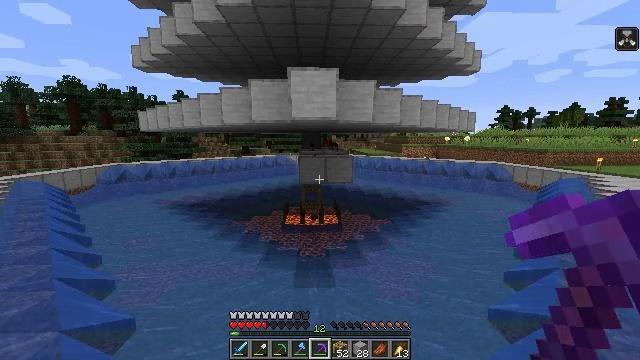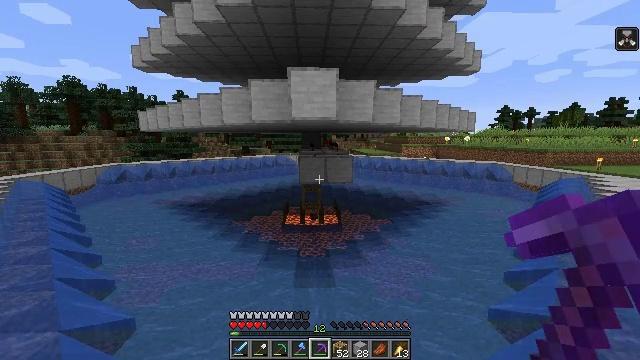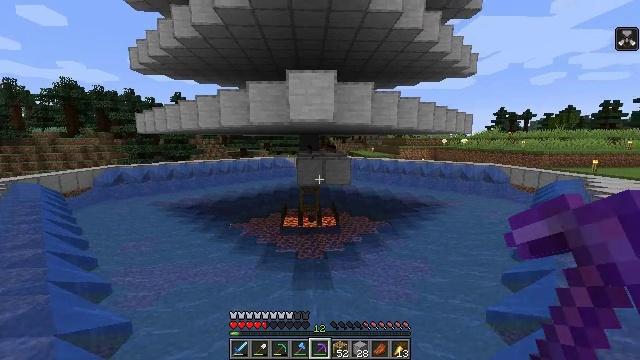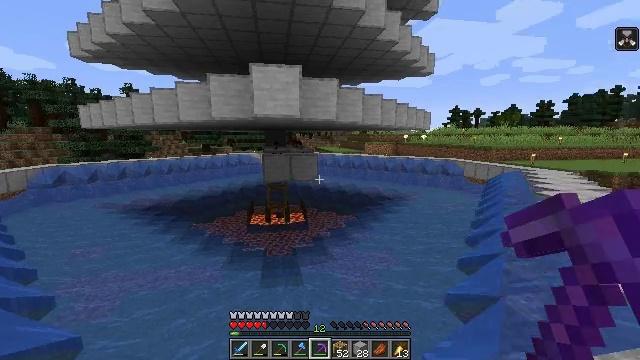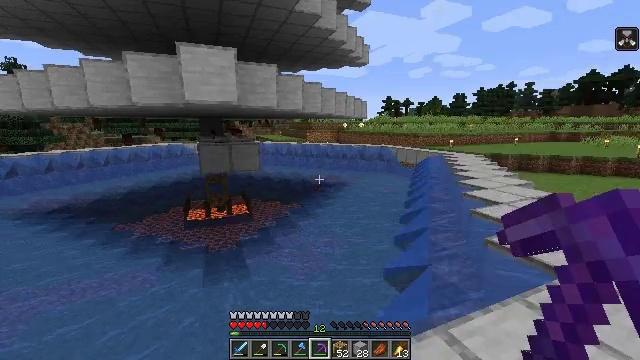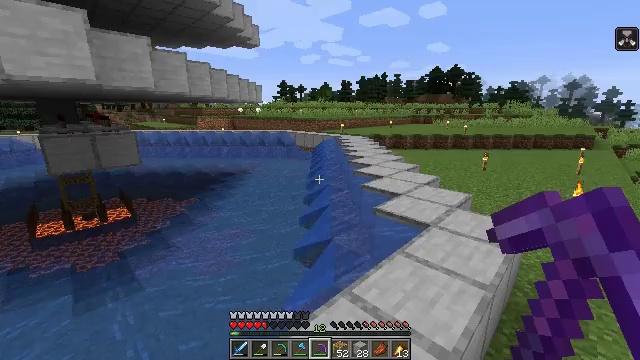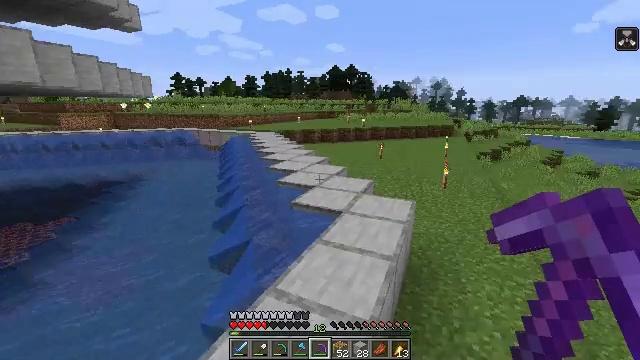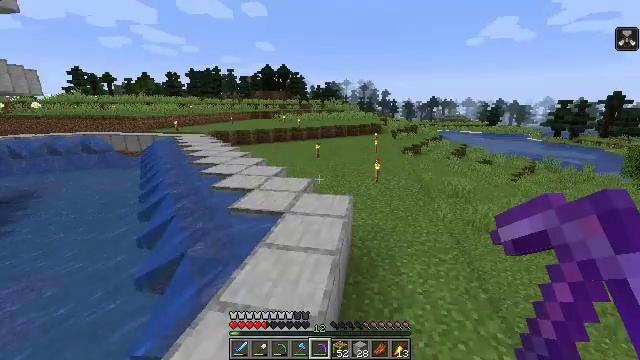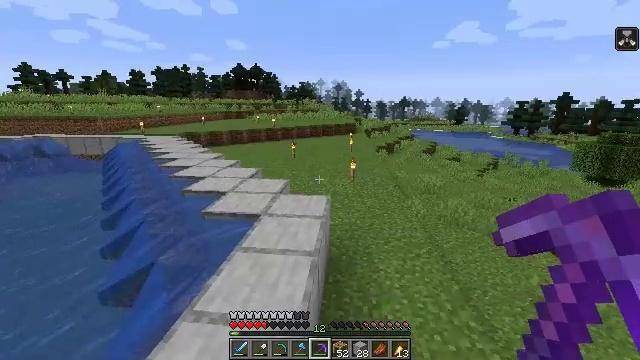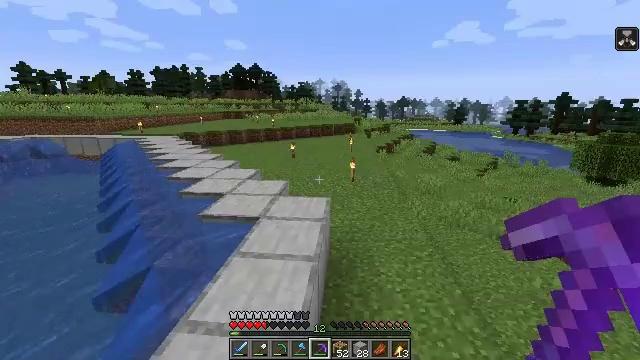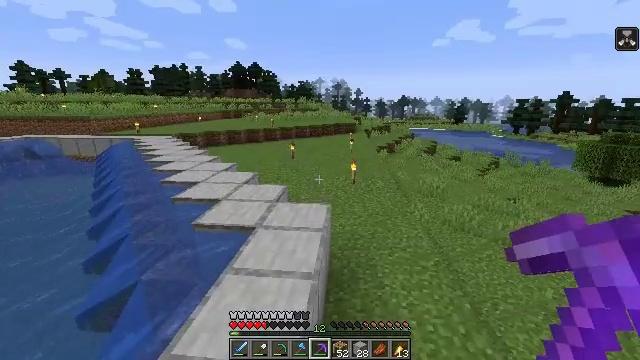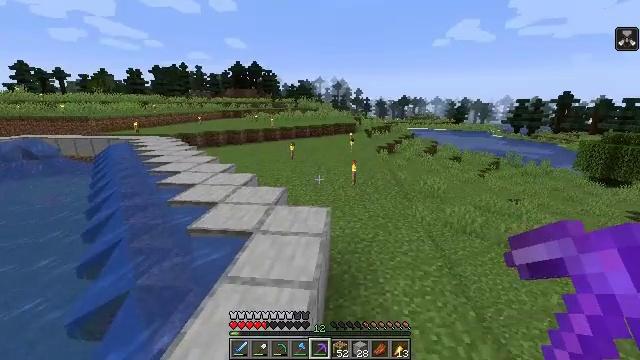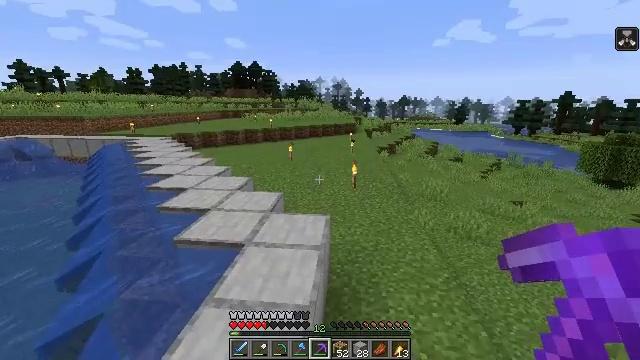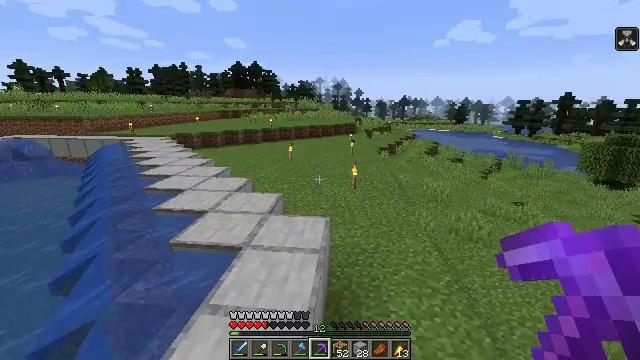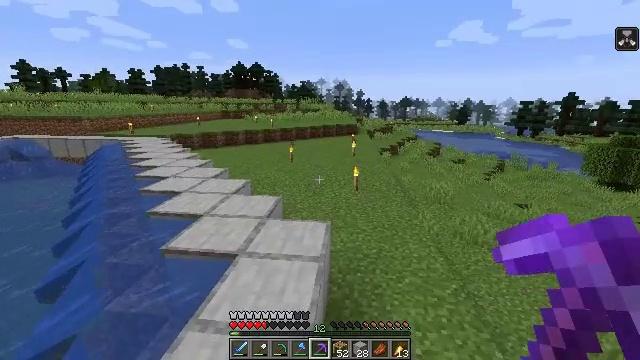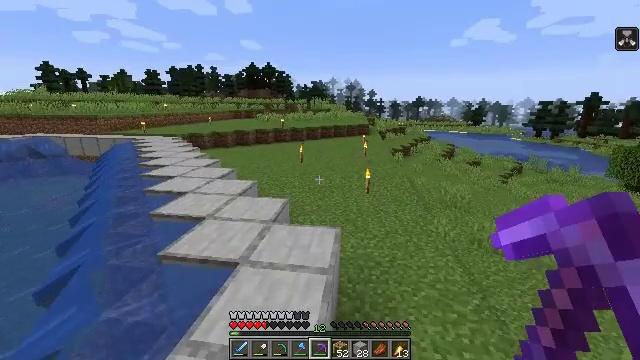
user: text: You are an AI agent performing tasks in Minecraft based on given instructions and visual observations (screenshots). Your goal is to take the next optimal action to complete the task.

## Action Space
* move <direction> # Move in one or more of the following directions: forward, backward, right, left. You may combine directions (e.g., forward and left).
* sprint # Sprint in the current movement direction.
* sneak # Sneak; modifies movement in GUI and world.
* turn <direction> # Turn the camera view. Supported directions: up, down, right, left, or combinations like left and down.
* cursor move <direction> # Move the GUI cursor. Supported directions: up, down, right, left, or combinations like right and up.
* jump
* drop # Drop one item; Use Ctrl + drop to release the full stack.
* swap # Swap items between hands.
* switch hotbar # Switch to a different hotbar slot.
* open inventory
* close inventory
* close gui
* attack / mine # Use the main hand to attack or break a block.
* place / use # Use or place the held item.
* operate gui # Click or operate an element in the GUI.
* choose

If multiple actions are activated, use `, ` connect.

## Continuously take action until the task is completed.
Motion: motion action
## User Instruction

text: Retrieve scaffolding from a build site.
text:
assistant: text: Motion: no_op
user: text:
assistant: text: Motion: no_op
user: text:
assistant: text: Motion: turn right
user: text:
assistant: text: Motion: turn right and down
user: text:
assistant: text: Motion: turn right and down
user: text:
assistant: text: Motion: turn right
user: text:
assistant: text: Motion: turn right
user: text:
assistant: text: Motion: move forward, turn right
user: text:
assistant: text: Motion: move forward
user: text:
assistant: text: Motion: move forward
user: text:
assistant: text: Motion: move forward
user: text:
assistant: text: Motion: move forward
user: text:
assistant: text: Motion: move forward
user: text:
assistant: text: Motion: move forward
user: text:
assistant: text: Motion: move forward, sprint, turn left
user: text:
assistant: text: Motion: move forward, sprint, turn left
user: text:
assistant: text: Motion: move forward, sprint, turn left
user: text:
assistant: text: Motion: move forward, sprint, turn left
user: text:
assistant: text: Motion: move forward, sprint, turn left
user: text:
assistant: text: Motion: move forward, turn left
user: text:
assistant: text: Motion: move forward, turn left
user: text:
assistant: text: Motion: move forward, sprint, turn left
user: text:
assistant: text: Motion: move forward, sprint, turn left
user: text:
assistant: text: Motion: move forward, sprint
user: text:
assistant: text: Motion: move forward, sprint
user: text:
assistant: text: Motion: move forward, sprint
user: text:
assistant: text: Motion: move forward, turn left
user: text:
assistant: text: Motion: move forward, turn left
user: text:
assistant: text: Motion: move forward, turn left
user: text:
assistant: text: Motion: move forward, sprint